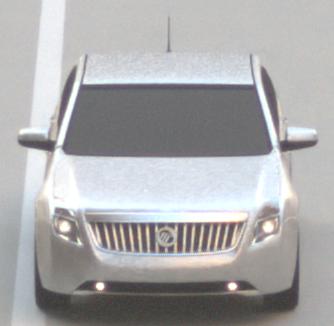
Make: Mercury
Model: Milan
Detailed model: -
Model produced from: 2009
Model produced until: 2010
Doors: 4
Color: white
Road condition: dry road
Daytime: sunrise or sunset
Contrast: low contrast